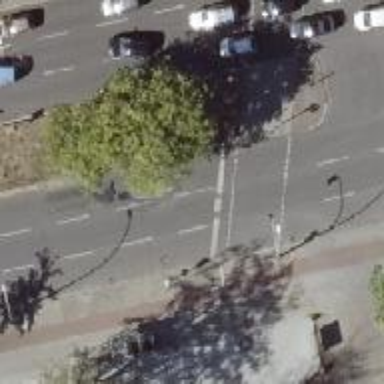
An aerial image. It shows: Road with traffic signals.